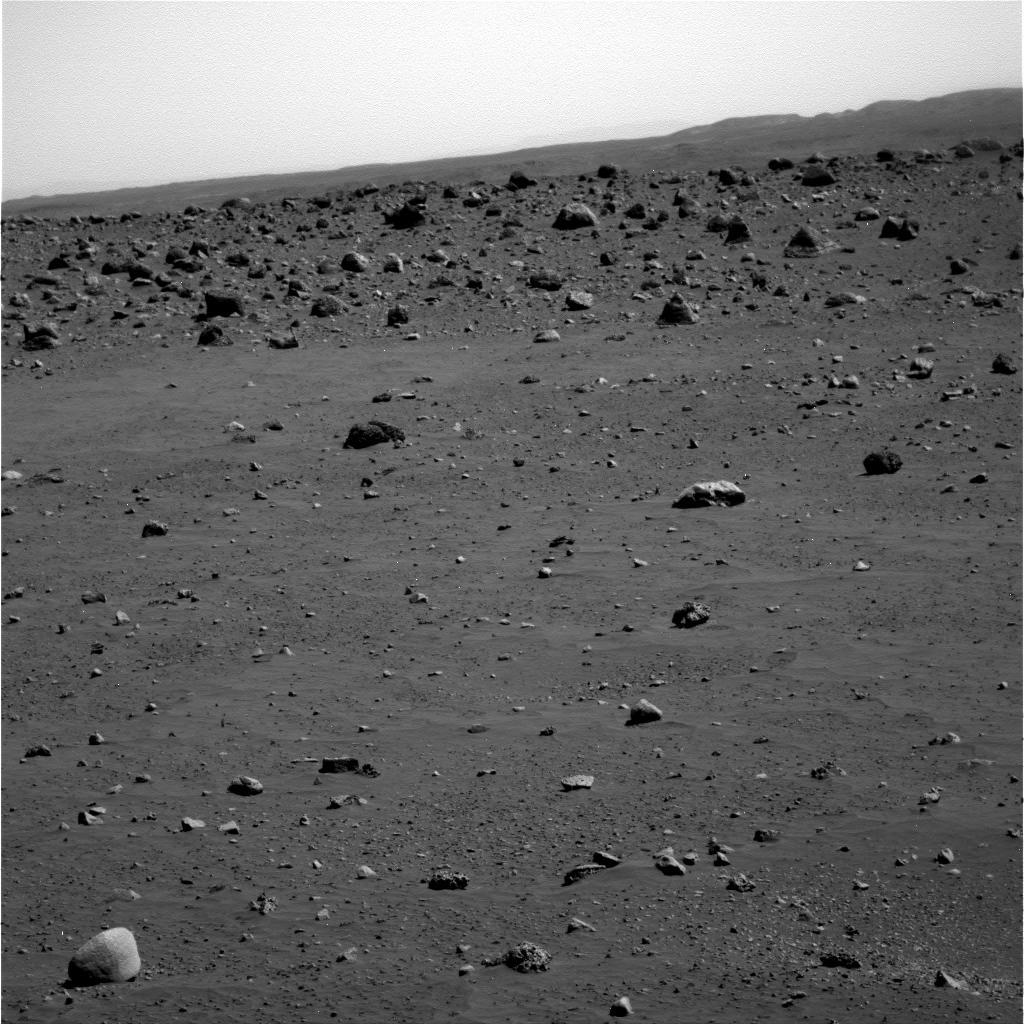
Terrain classes present: Gravel / Sand / Soil, Rock, Shadow, Sky / Distant Mountains